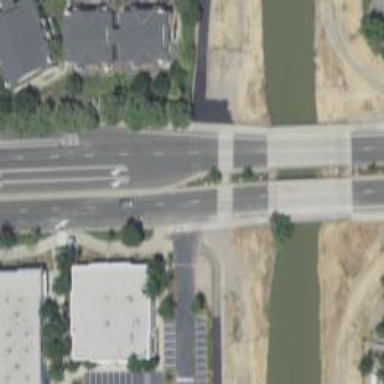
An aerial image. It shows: Asphalt path with unmarked crossings.